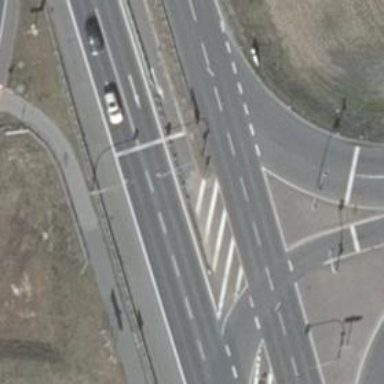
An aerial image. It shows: Road with traffic signals.